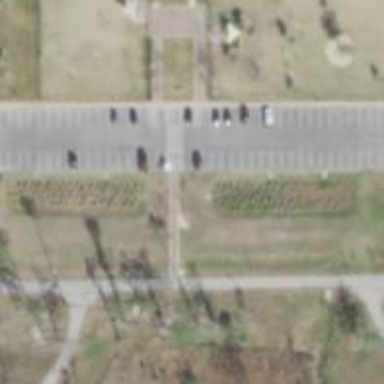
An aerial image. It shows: Marked road crossing.